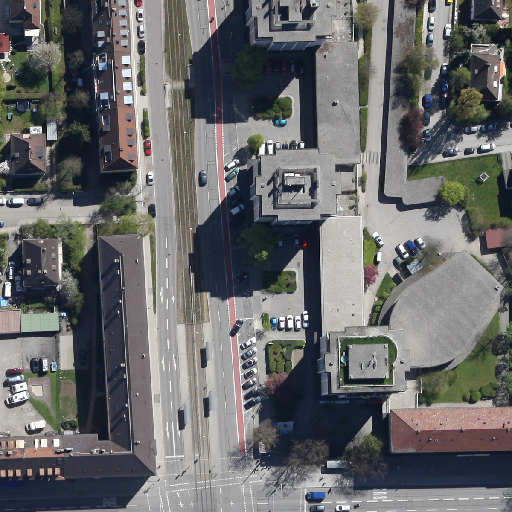
Referring expression: light-duty vehicle driving on the road